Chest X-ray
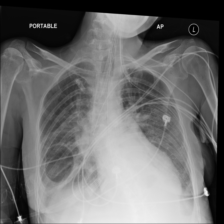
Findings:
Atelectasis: negative
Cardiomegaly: negative
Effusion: negative
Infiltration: negative
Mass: negative
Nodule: negative
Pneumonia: negative
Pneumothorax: negative
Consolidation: negative
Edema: negative
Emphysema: negative
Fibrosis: negative
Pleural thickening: negative
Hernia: negative